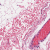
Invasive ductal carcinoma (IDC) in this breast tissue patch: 0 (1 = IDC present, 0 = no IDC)